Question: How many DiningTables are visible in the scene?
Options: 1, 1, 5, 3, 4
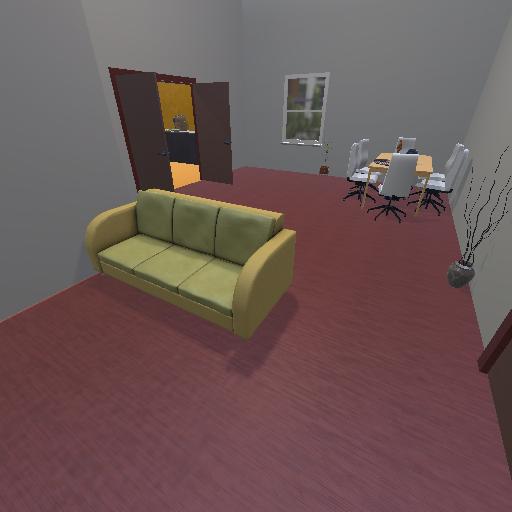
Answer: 1